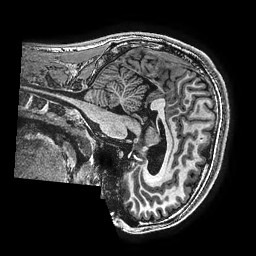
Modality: T1w
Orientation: sagittal
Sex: male
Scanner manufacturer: ge
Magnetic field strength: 3 T
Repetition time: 0.007644 s
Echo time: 0.003468 s